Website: apple
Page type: address-validator
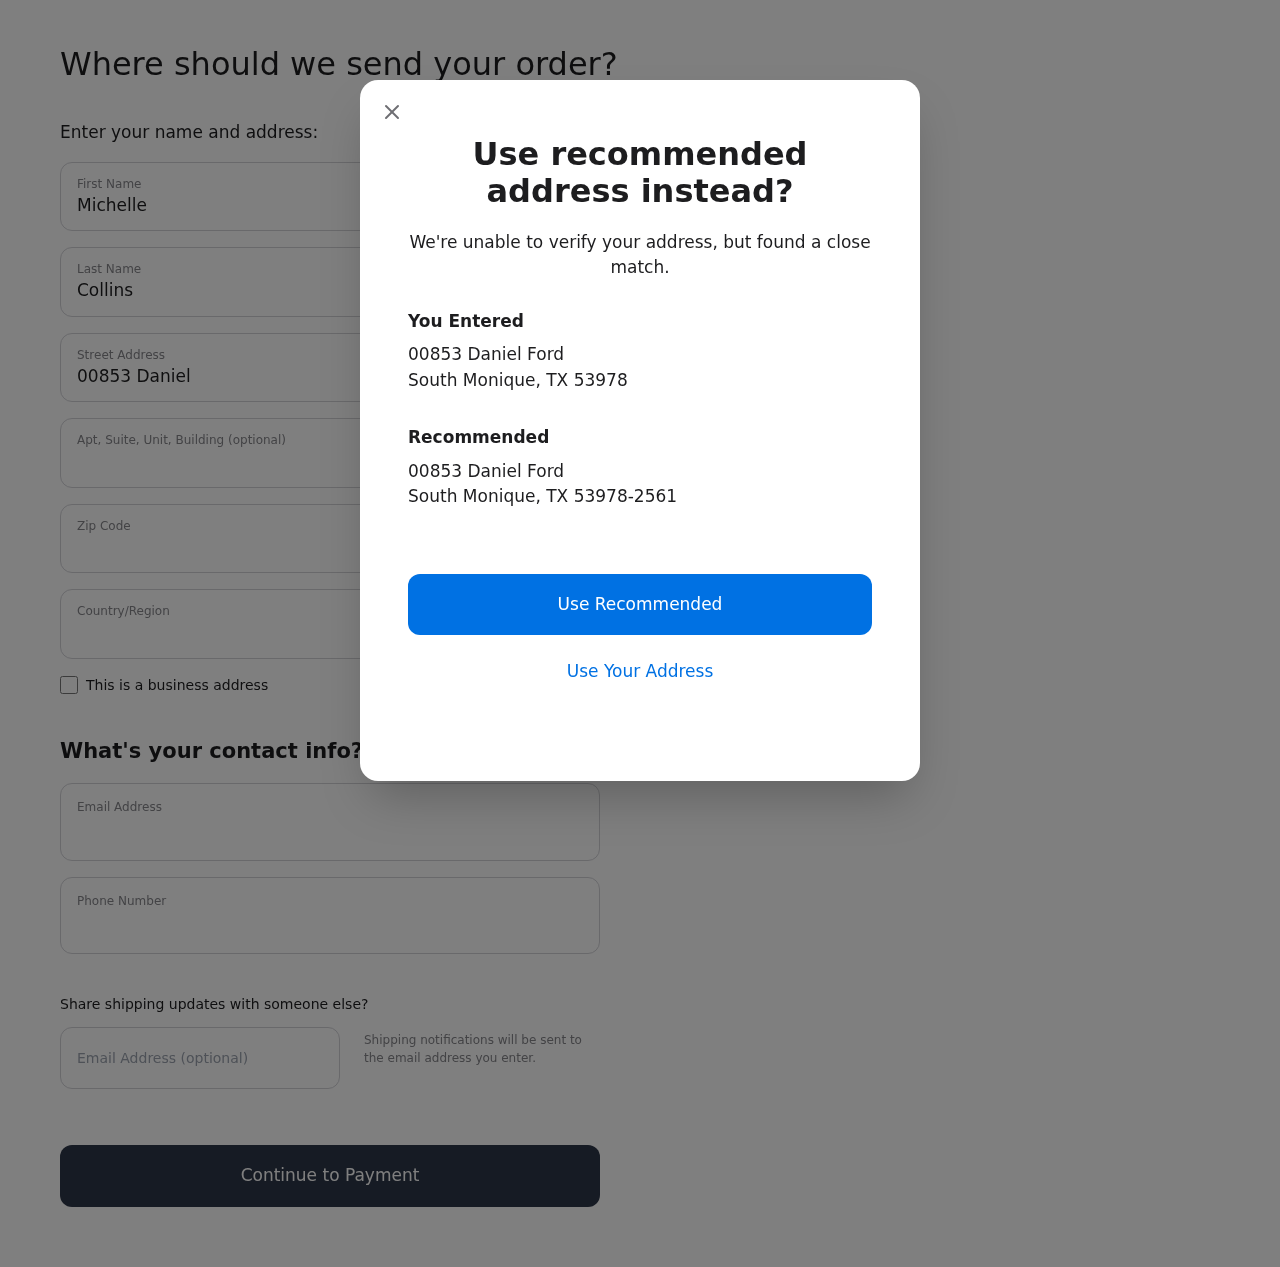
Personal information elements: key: PII_CITY
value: South Monique
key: PII_COUNTRY
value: United States
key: PII_EMAIL
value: mcollins@gmail.com
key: PII_FIRSTNAME
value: Michelle
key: PII_GIFT_EMAIL
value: jack.beck@yahoo.com
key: PII_LASTNAME
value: Collins
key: PII_PHONE
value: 5166953852
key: PII_POSTCODE
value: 53978
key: PII_POSTCODE_FULL
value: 53978-2561
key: PII_STATE_ABBR
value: TX
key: PII_STREET
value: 00853 Daniel Ford
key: PII_STREET2
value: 00853 Daniel Ford
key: PII_STREET2
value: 34395 Gardner Grove Apt. 708
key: PII_CITY2
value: South Monique
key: PII_STATE_ABBR2
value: TX